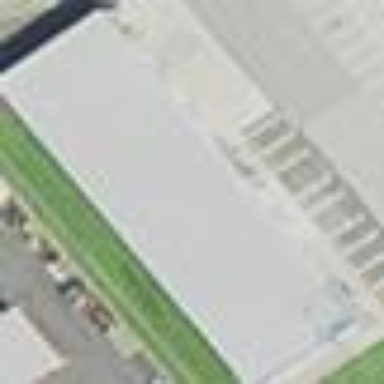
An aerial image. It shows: Commercial building.